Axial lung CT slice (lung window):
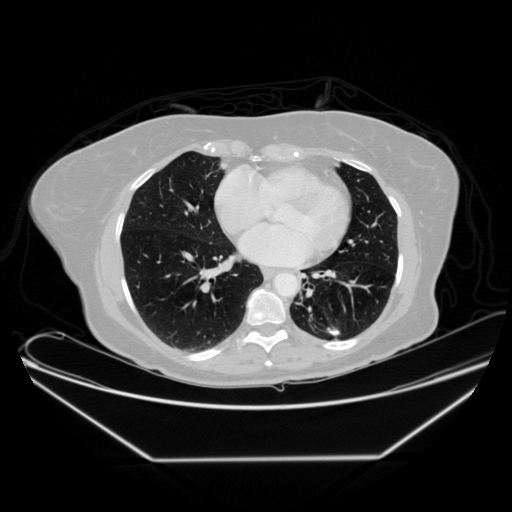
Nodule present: no